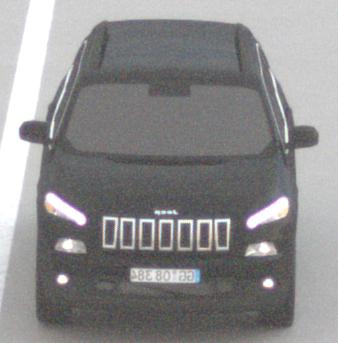
Make: Jeep
Model: Cherokee 3.2 V6 Pentastar
Detailed model: Cherokee (KL)
Model produced from: 2014/07
Model produced until: 2015/07
Doors: 5
Color: black
Road condition: dry road
Daytime: night
Contrast: low contrast